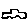
Label: car